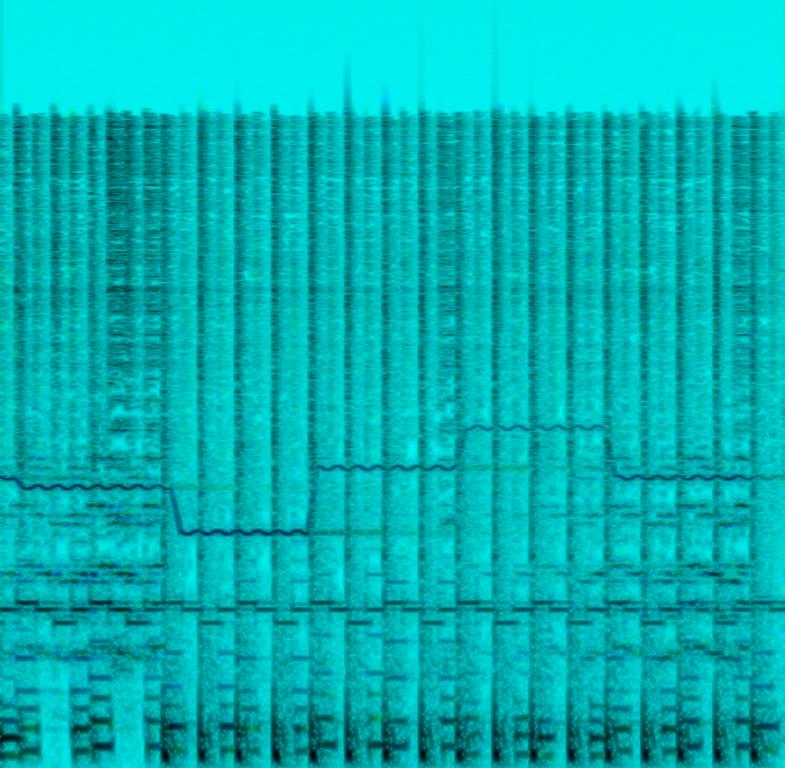
This funk rock song features a male voice singing the main melody. This is accompanied by percussion playing  a simple beat. A tambourine, snare and kick are played simultaneously on every count. The tambourine plays on the eighth note. This song is common time.  A repetitive piano melody is played in the background. The bass plays the root notes with fills. A whistling sound is played in the gap between lines. At the beginning and toward the middle of the song, the sound of strings is heard playing a short lick. This song can be played in a spy romance movie.